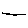
Label: line